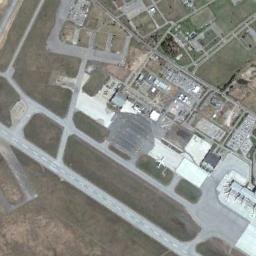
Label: airport